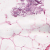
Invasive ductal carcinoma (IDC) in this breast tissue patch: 0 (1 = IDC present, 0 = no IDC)